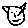
Label: cat